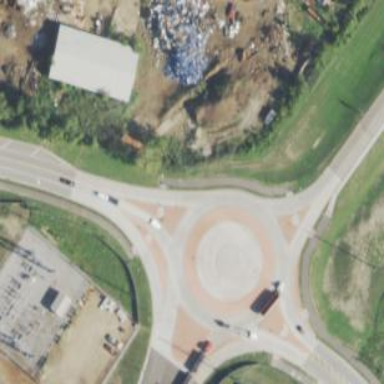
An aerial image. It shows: Tertiary road leading to roundabout junction.